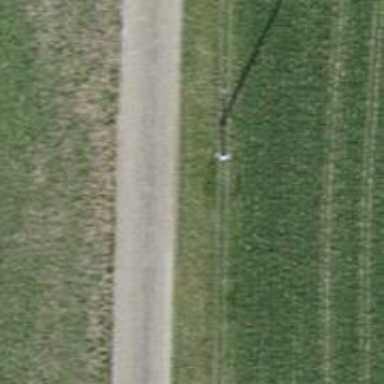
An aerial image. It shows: Power pole.